Question: I'm very new to the whole ImageMagick PHP library. I need to port this function to PHP using ImageMagick:
'''
convert staticmap.png -gaussian-blur 10
\( -size 300x600 gradient:'rgba(255,255,255,0.9)'-'rgba(255,255,255,0.1)' -rotate 270 \)
-gravity north -compose over -composite output.png
'''
or something that will give this output:

I can't use 'shell_exec' like I always have because I'm running on Google App Engine and I don't think that function is enabled.
Is there an easier way to get the desired result? I want to blur it, too, but I think I can figure that part out.
found a better way to do this on the command line. Hopefully that'll help conversion into PHP?
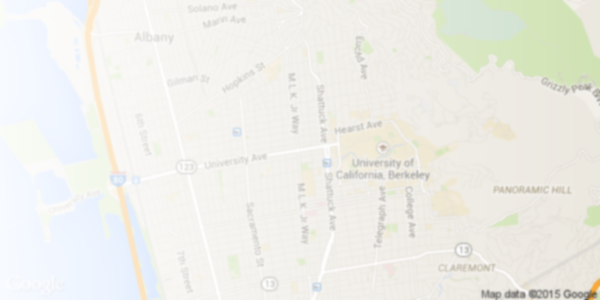
Answer: This is easy as all <URL>.
'''
<?php
/* convert */
// staticmap.png
$staticMap = new Imagick('staticmap.png');
// -gaussian-blur 10x0
$staticMap->gaussianBlurImage(10, 0);
// -size 300x600 gradient:'rgba(255,255,255,0.9)'-'rgba(255,255,255,0.1)'
$mask = new Imagick();
$mask->newPseudoImage(300, 600, 'gradient:rgba(255,255,255,0.9)-rgba(255,255,255,0.1)');
// -rotate 270
$mask->rotateImage('black', 270);
// -gravity north
$staticMap->setGravity(Imagick::GRAVITY_NORTH);
// -compose over -composite
$staticMap->compositeImage($mask, Imagick::COMPOSITE_OVER, 0, 0);
// output.png
$staticMap->writeImage('output.png');
'''